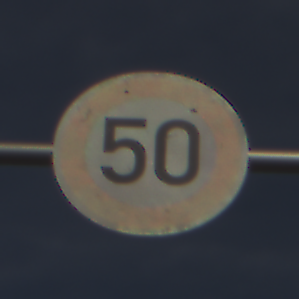
Verkehrszeichen: Geschwindigkeit50
Umgebung: Outdoor, Urban
Tageszeit: MorningAfternoon
Wetter: PartlyCloudy
Licht: Natural
Jahreszeit: NotSpecified
Kontrast: HighContrast